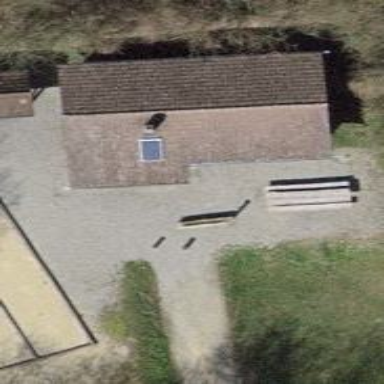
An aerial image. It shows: Sheltered building.